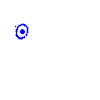
Particle: pion